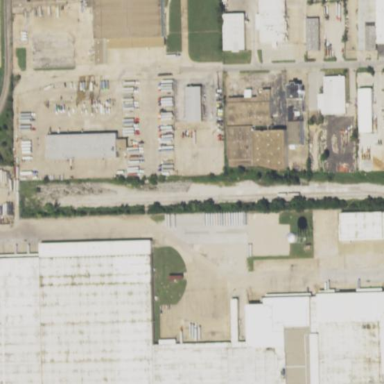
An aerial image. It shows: Warehouse building.